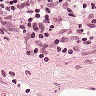
Metastatic tissue present: no